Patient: sex M, age 83
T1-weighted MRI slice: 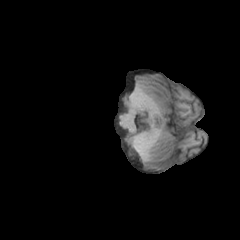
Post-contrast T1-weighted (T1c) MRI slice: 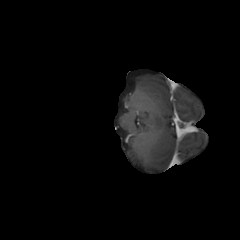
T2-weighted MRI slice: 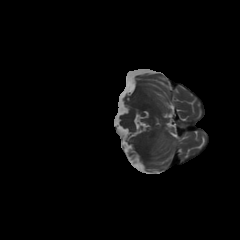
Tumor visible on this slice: no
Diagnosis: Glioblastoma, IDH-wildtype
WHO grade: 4